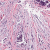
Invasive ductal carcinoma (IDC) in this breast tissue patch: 1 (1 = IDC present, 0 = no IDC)